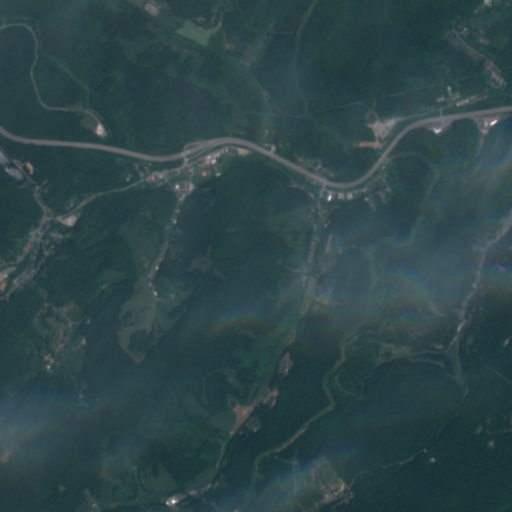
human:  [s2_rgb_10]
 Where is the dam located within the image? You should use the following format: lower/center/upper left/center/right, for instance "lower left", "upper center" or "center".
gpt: The dam is located in the center left of the image.
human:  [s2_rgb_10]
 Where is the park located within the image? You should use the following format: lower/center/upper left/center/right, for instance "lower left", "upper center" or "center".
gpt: The park is located in the upper center of the image.
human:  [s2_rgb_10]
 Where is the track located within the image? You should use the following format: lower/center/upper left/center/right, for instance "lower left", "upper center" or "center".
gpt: There is no track in the image.